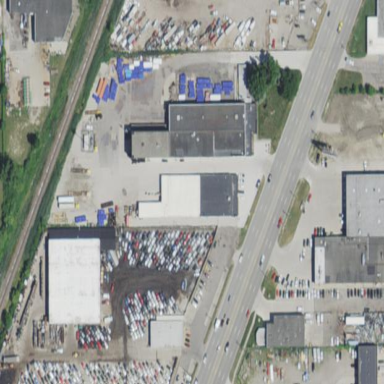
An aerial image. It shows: Scrap yard located in industrial area.